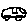
Label: car